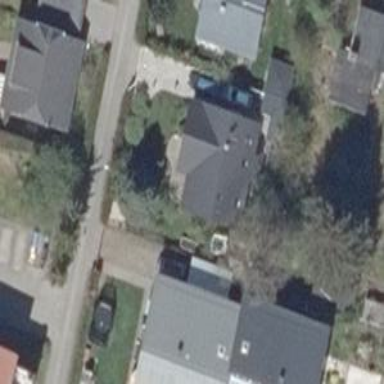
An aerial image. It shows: Simple and straightforward house.